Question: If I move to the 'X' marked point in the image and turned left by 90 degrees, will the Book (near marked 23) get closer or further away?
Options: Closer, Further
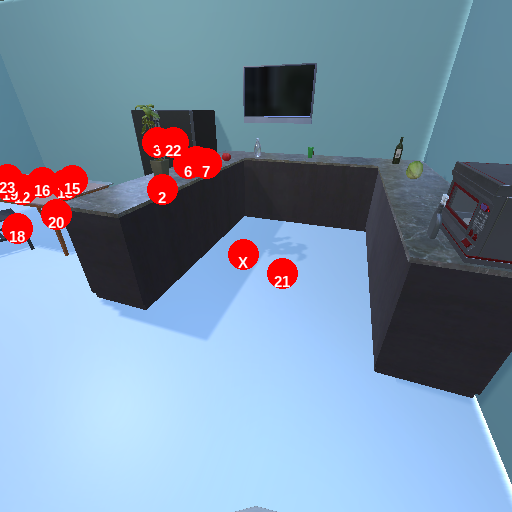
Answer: Closer